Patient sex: M
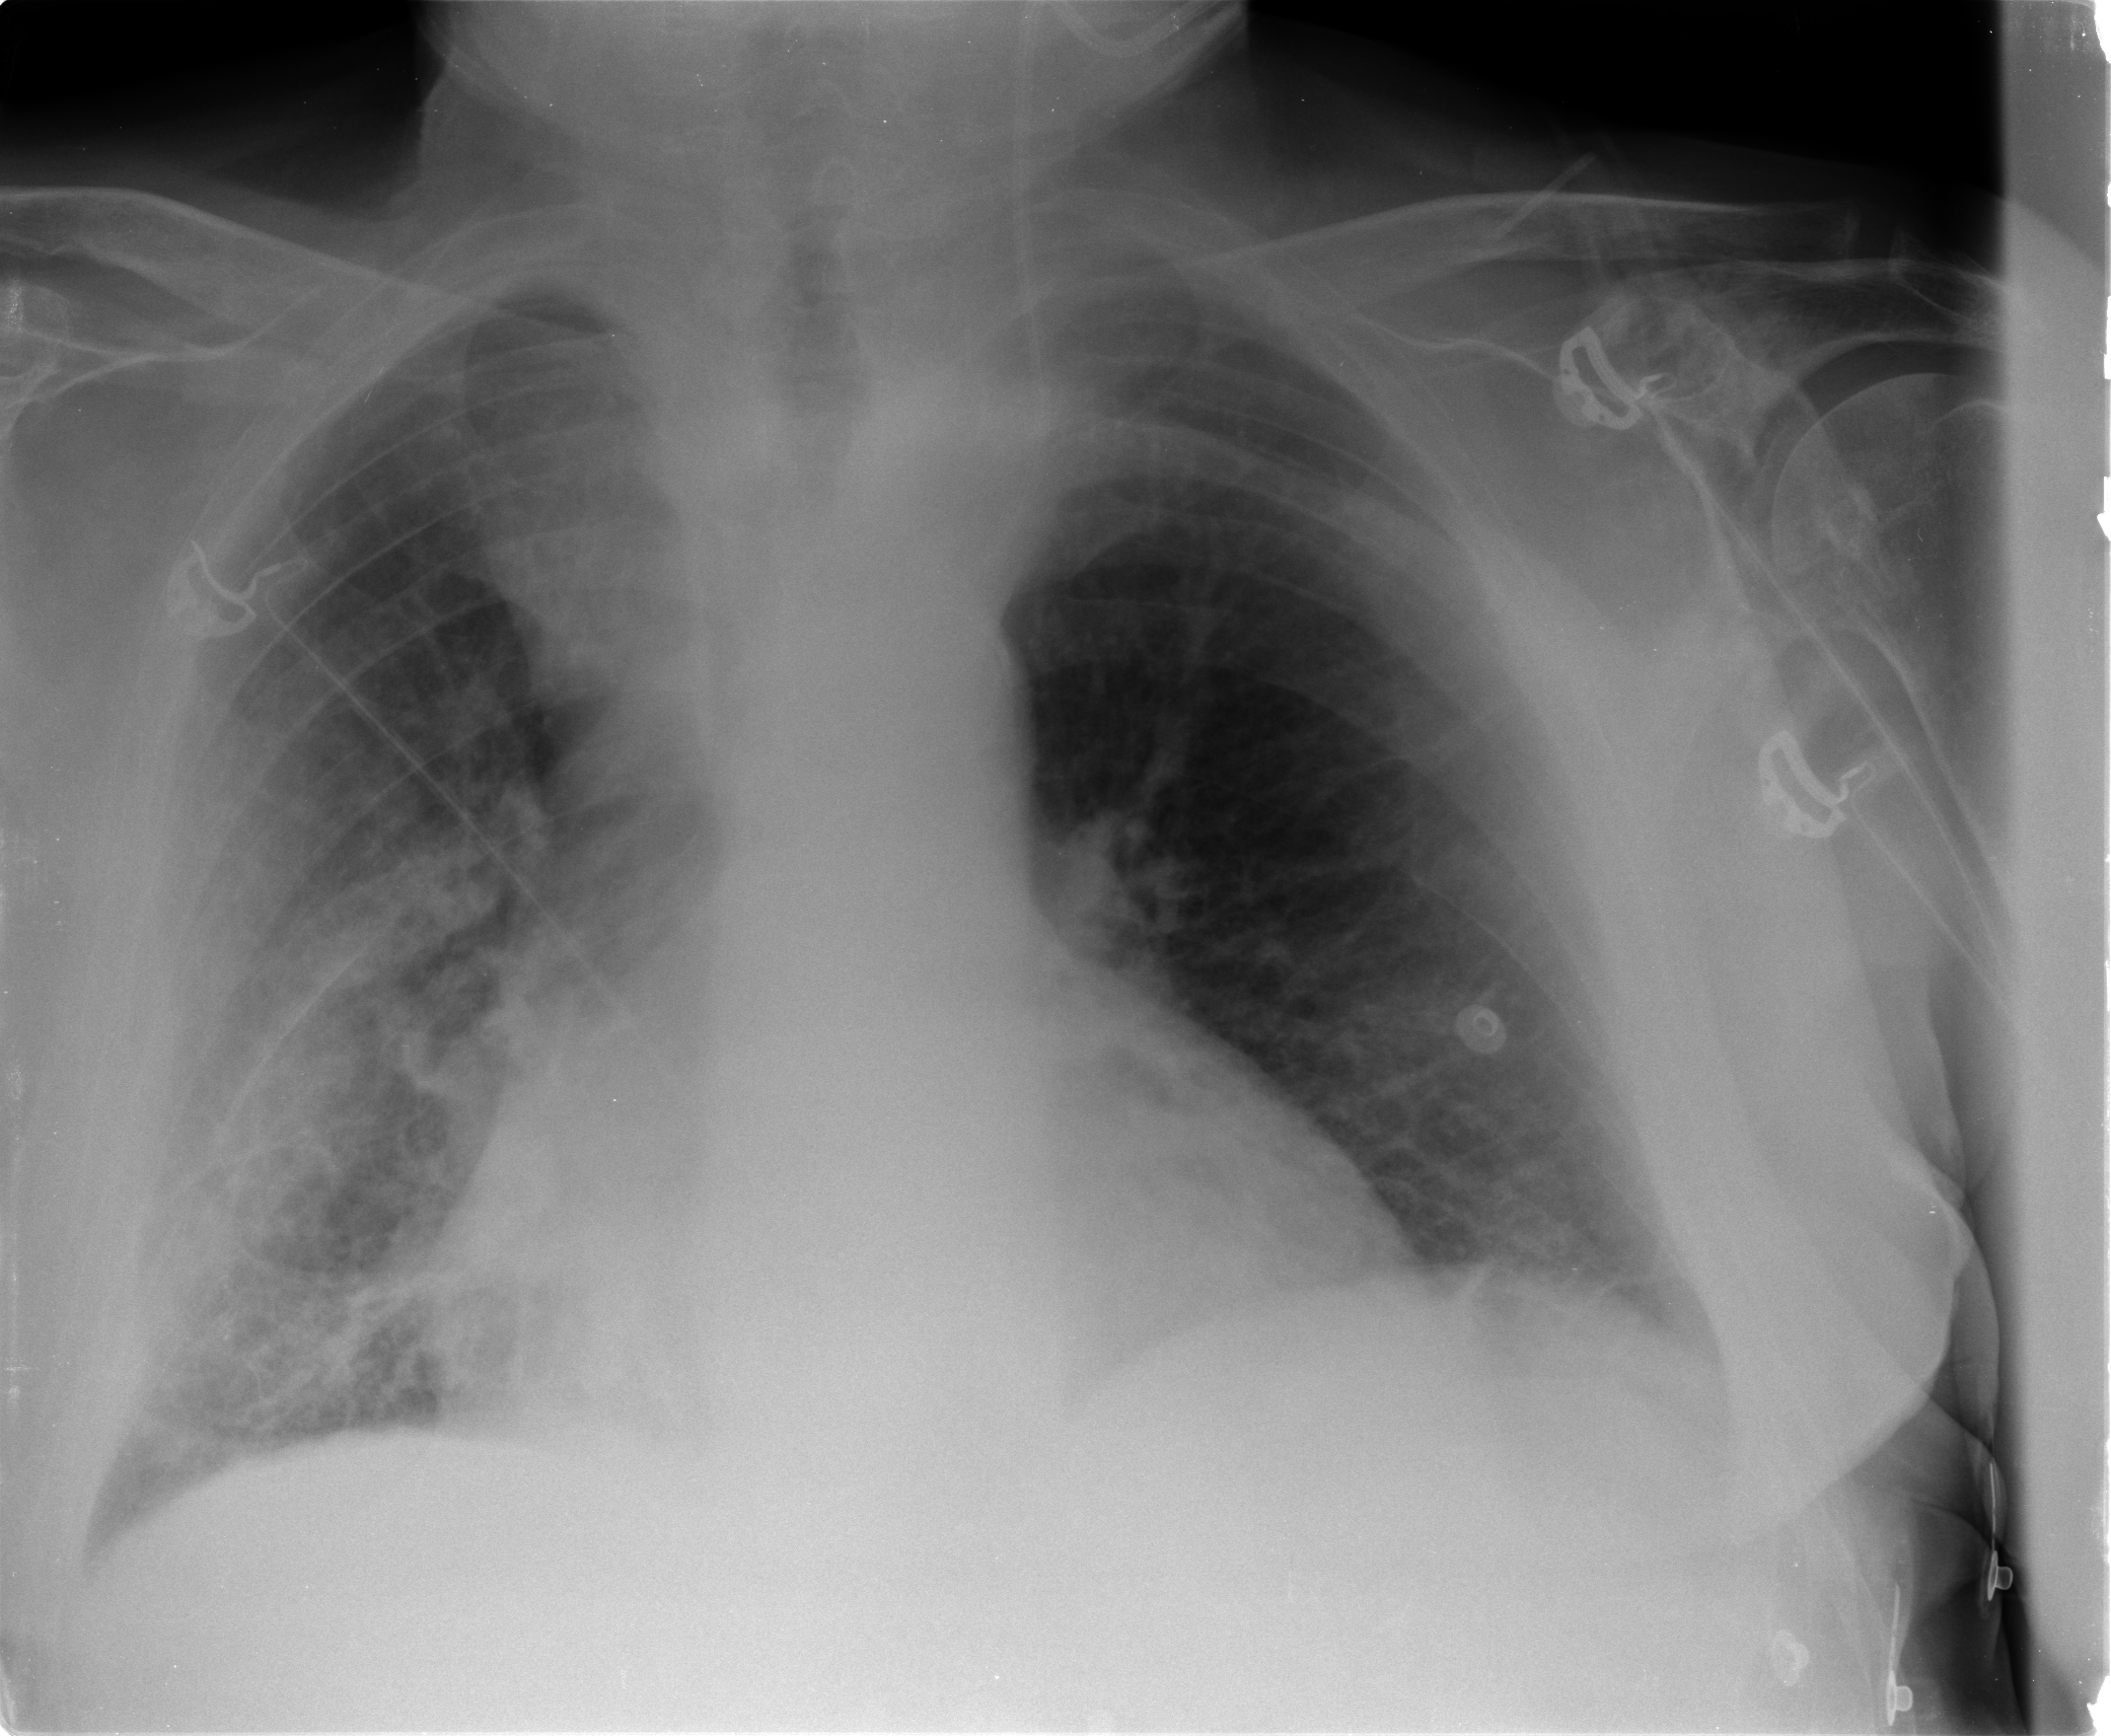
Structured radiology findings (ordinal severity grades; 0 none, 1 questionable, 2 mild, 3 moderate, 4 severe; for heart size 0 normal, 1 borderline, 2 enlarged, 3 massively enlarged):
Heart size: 2
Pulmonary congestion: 0
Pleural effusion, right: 0
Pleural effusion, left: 0
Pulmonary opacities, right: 0
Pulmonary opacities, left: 0
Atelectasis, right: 2
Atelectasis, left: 2